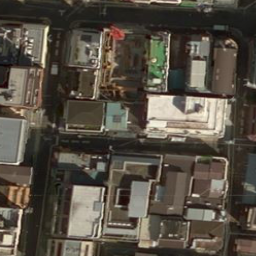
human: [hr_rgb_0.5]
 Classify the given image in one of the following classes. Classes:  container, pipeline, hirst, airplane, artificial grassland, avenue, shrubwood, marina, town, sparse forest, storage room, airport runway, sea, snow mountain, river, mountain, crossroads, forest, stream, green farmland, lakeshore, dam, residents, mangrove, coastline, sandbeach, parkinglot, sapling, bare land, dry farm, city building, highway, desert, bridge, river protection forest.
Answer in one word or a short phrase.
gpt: city building